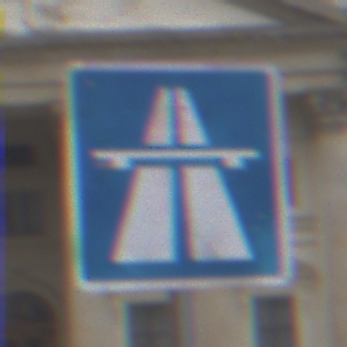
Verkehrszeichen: Autobahn
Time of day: Midday
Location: Outdoor (Urban)
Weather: Overcast
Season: NotSpecified
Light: Natural